Question: The images below illustrate what the actual problem is

So as you can see this is a puzzle, and is being created by javascript. Each row is created like this.
'''
document.write("<div style='float:none'>");
for(i=0; i < 4 ; i++) {
for(j=0; j < 4 ; j++) {
imgArray[i] = "Images/" + x + ".jpg";
document.write("<img id= " + x + " src='Images/" + x + ".jpg' width='120' height='120' style='position:relative;top:50px;left:50px' onclick='checkMove(parseInt(id))'/>");
x = x + 1;
}
document.write("<br>");
}
document.write("</div>");
'''
Even using 'float' style keeps this problem. Is there a way to a window not to be resized smaller than 'x'? Could you please point me in the right direction as in what im doing wrong, or not doing.
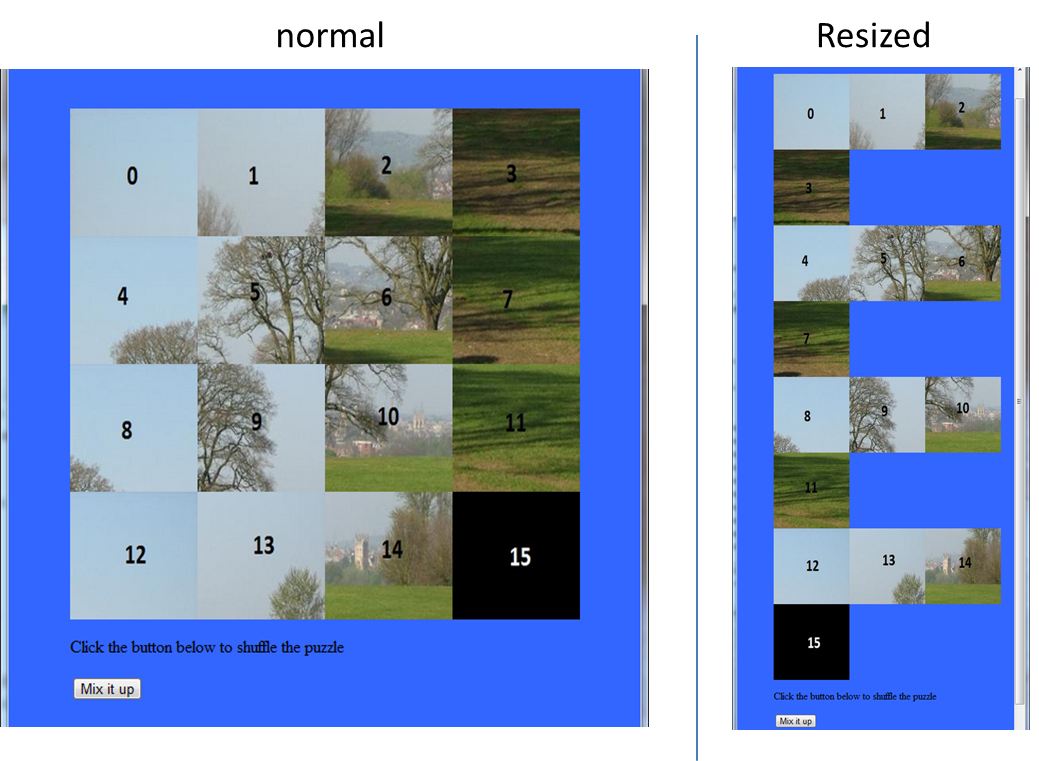
Answer: Have you tried to add a fixed width to your div?
'''
<div style='float:none;width:480px;'>
'''